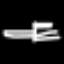
Label: fork